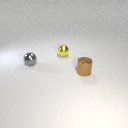
small brown metal cylinder to the right of small gray metal sphere